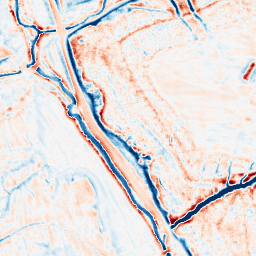
Category: edge_preserving
Decomposition family: bilateral
Decomposition parameters: d: 15
sigma_color: 50
sigma_space: 25
Upsampling method: cubic_catmull_rom
Upsampling parameters: scale: 8
Upsampling scale: 8